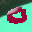
Label: 0